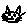
Label: cat